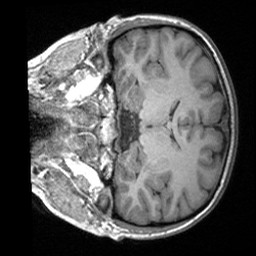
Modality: T1w
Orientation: coronal
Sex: female
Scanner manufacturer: siemens
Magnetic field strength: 3 T
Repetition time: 1.9 s
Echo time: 0.00252 s